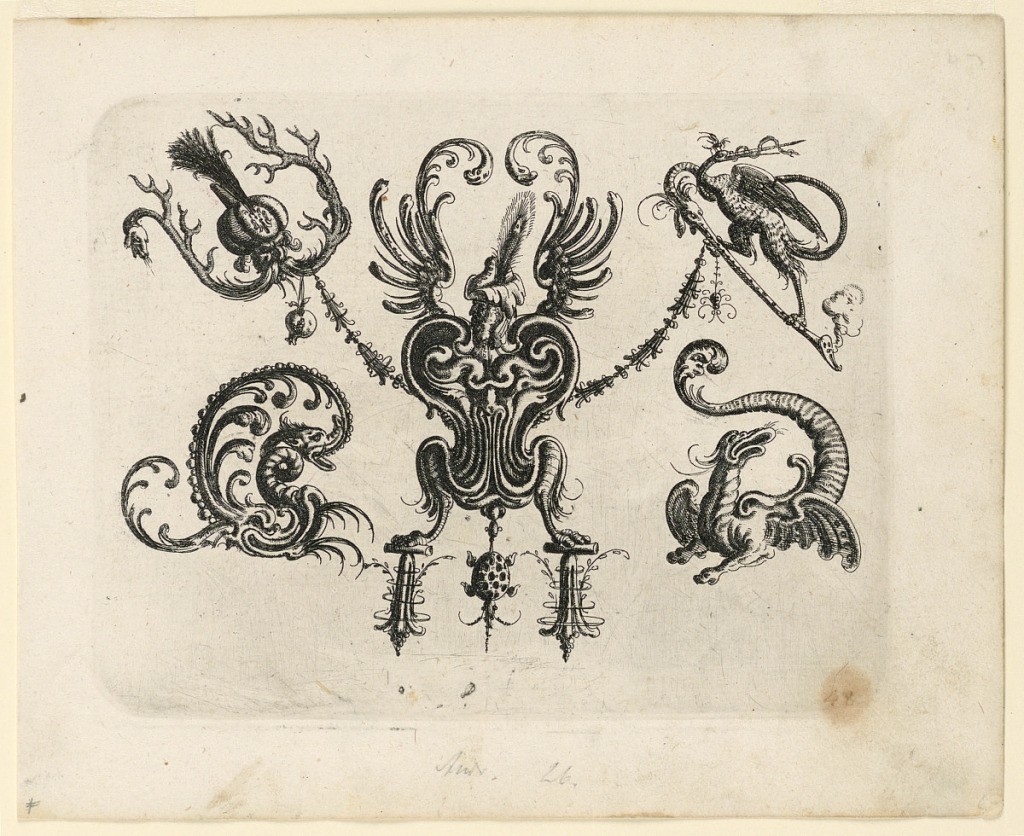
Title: Plate 48, from Neüw Grotteßken Buch (New Grotesque Book)
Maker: Christoph Jamnitzer, German, 1563 - 1618
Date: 1610
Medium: Engraving on laid paper
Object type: Print
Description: Ornamental grotesque forms composed of auricular cartilage-like forms with a winged, turbaned man with bird legs and wings for arms. Above, two fantastic beasts hold garlands, and at either side, dragons.